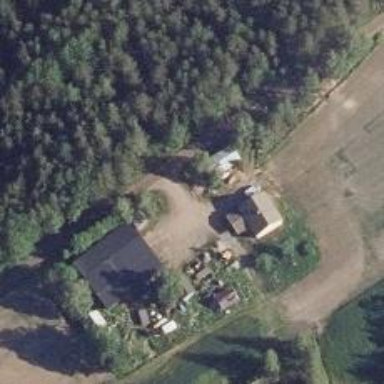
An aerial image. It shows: Farm.